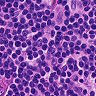
Metastatic tissue present: no